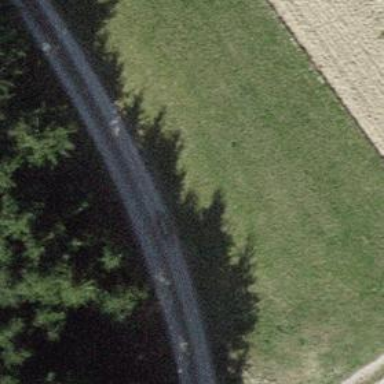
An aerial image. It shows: Track with grade2 pebblestone surface.